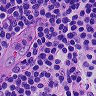
Metastatic tissue present: no